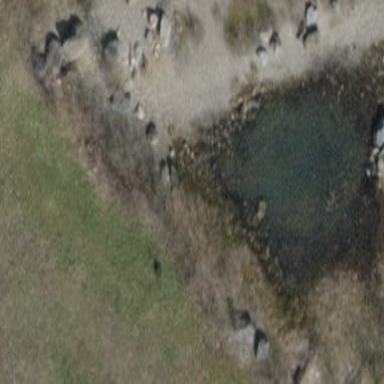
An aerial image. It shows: Pond surrounded by natural water.